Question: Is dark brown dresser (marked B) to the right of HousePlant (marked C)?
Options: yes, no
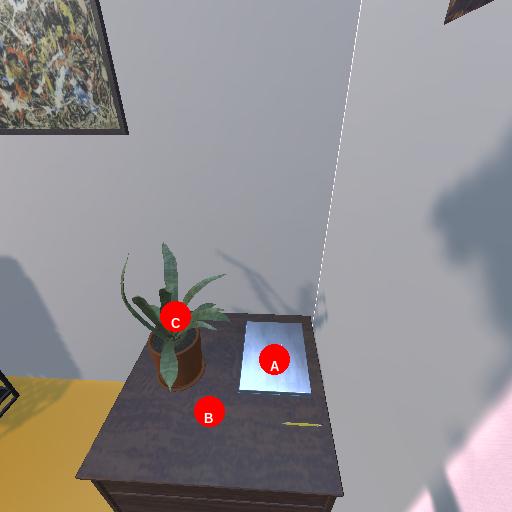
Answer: yes